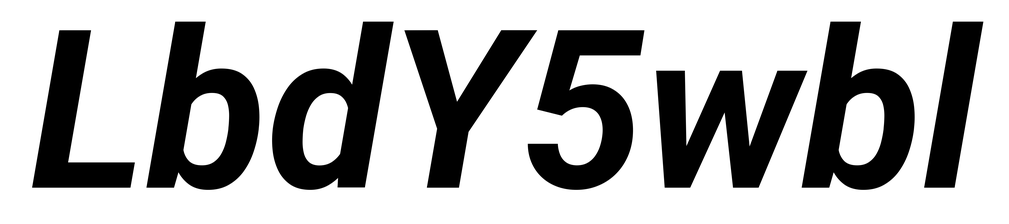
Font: Roboto-Italic_Bold_Italic